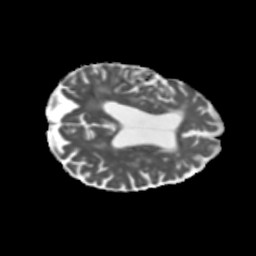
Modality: MD
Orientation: axial
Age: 79
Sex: female
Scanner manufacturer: siemens
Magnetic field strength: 3 T
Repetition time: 5.47 s
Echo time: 0.0854 s